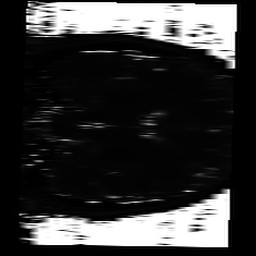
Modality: T2map
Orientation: coronal
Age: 36
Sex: female
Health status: ill